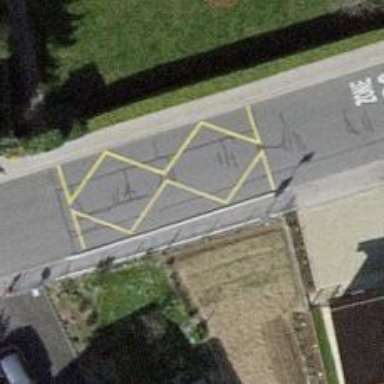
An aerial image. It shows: Bus stop along the road.